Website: bh-photo
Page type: address-validator
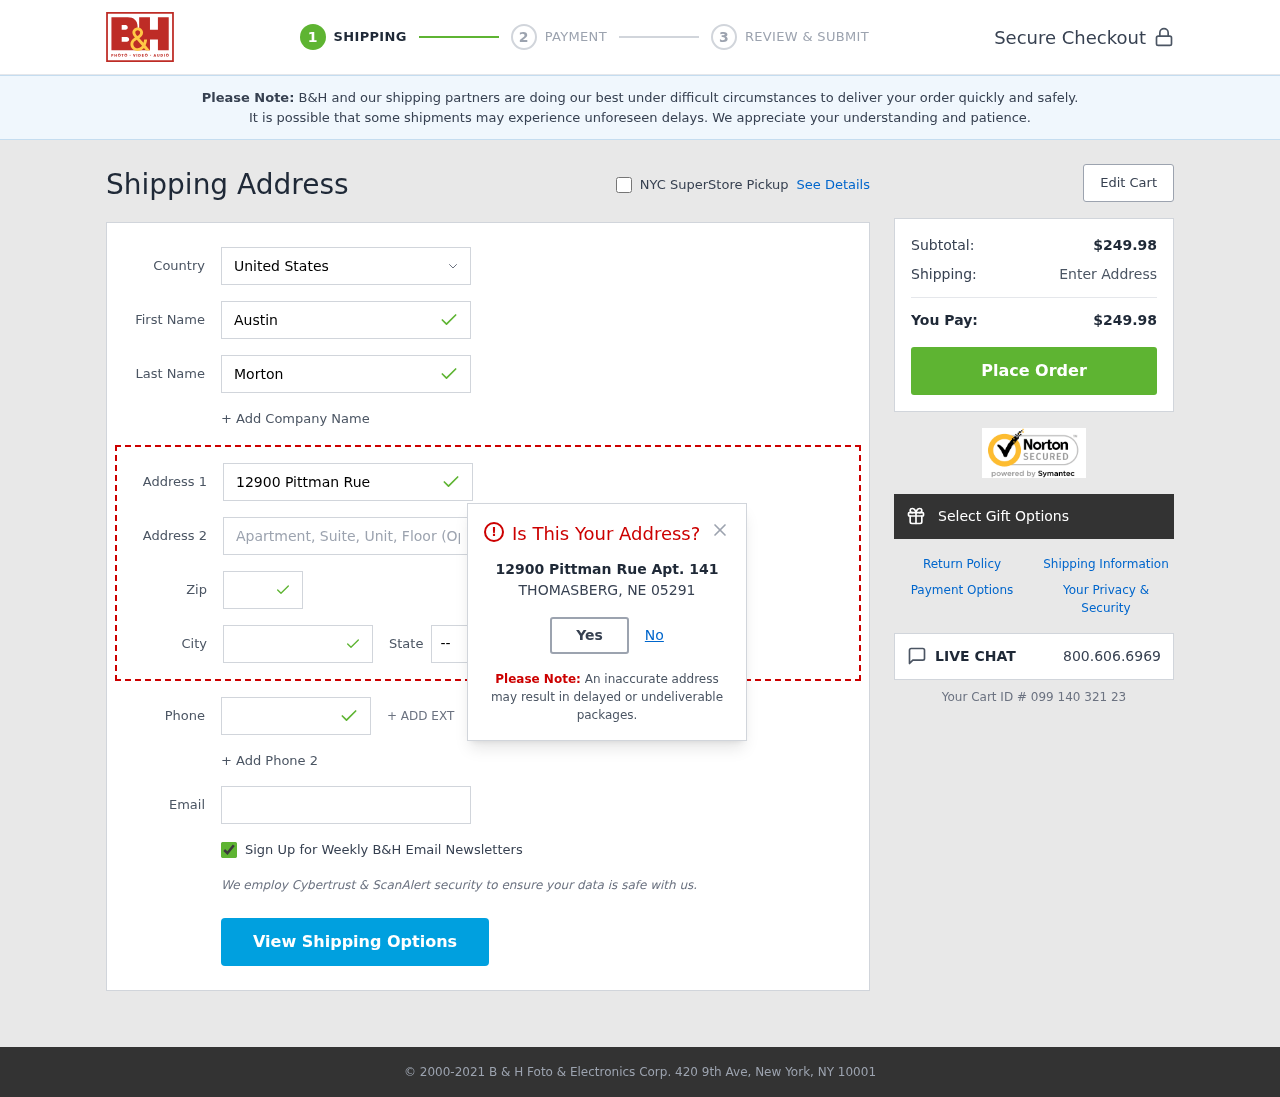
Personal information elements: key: PII_CITY
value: Thomasberg
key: PII_COUNTRY
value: United States
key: PII_EMAIL
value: austin.morton@hotmail.com
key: PII_FIRSTNAME
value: Austin
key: PII_LASTNAME
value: Morton
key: PII_PHONE
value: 4714729385
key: PII_POSTCODE
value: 05291
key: PII_STATE_ABBR
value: NE
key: PII_STREET
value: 12900 Pittman Rue Apt. 141
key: PII_STREET2
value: Apt. 094
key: PII_CITY_MODAL
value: THOMASBERG
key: PII_POSTCODE_FULL
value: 05291
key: PII_POSTCODE_NUMERIC
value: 5291
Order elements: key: ORDER_SUBTOTAL
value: $249.98
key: ORDER_TOTAL
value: $249.98
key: ORDER_ID
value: Your Cart ID # 099 140 321 23